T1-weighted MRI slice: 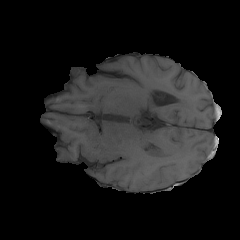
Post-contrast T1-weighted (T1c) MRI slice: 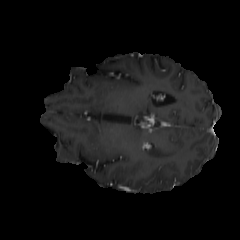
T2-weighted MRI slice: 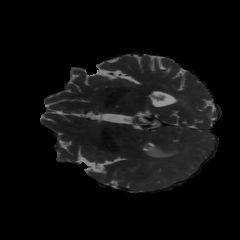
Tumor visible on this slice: yes